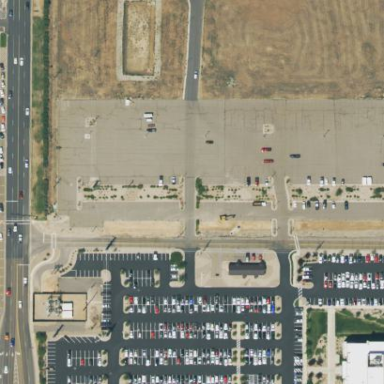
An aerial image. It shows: Parking area with surface.